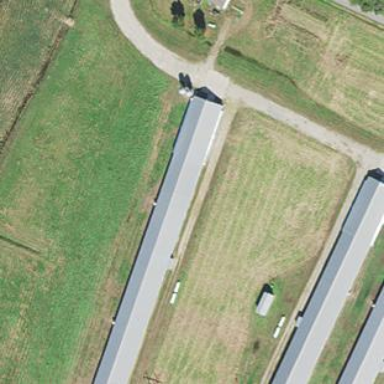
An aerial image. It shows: Farm auxiliary building.